Interaction volume radius: 5 \u00c5
Interaction volume height: 20 \u00c5
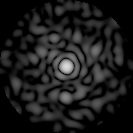
Disorder parameter: 0.8223